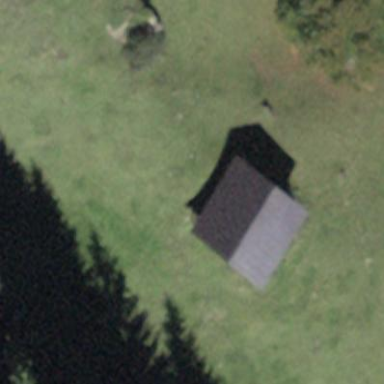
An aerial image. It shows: Rural barn.